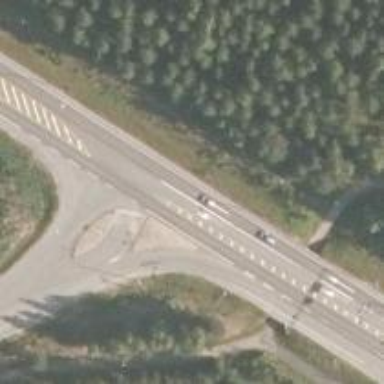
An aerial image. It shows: Trunk link highway.